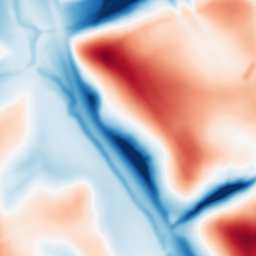
Category: multiscale
Decomposition family: dog_multiscale
Decomposition parameters: sigma_ratio: 2
n_scales: 4
base_sigma: 2
Upsampling method: quartic
Upsampling parameters: scale: 4
Upsampling scale: 4